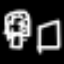
Label: mushroom